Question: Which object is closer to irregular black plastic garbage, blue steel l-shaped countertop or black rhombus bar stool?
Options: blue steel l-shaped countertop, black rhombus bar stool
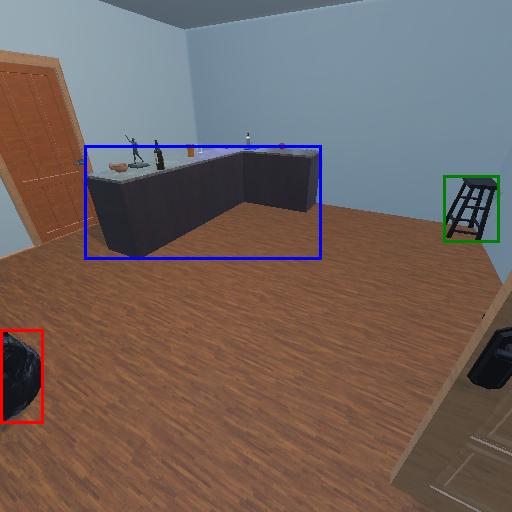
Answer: blue steel l-shaped countertop